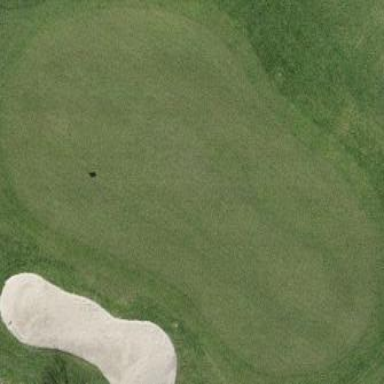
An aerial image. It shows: Golf green.